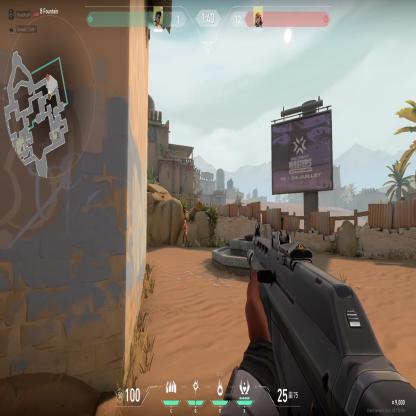
Label: enemy